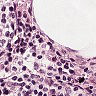
Metastatic tissue present: no